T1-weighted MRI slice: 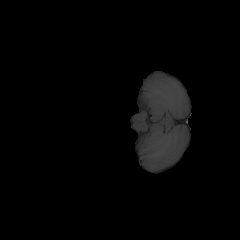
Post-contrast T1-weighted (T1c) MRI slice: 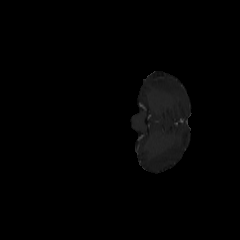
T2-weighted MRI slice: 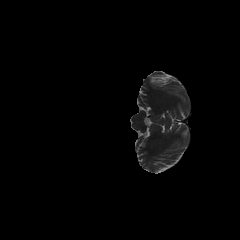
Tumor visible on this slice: no